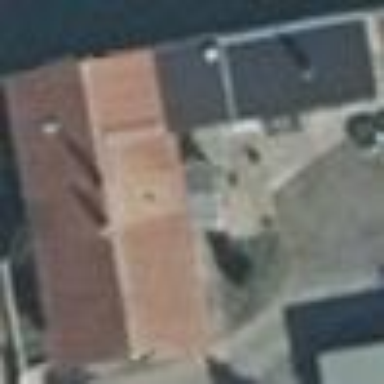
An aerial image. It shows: Simple house.